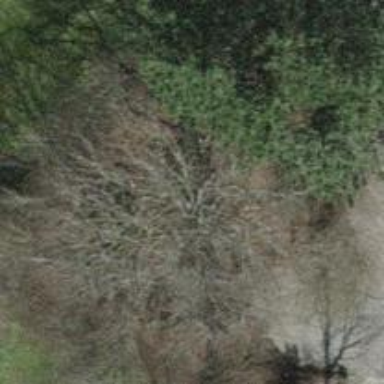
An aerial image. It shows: Urban area featuring tree as natural element.